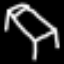
Label: bed